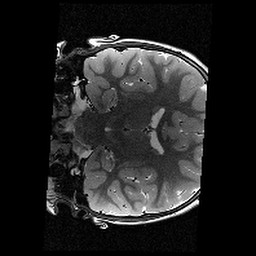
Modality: T2w
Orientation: coronal
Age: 9
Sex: female
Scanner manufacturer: siemens
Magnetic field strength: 3 T
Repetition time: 9.23 s
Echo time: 0.067 s